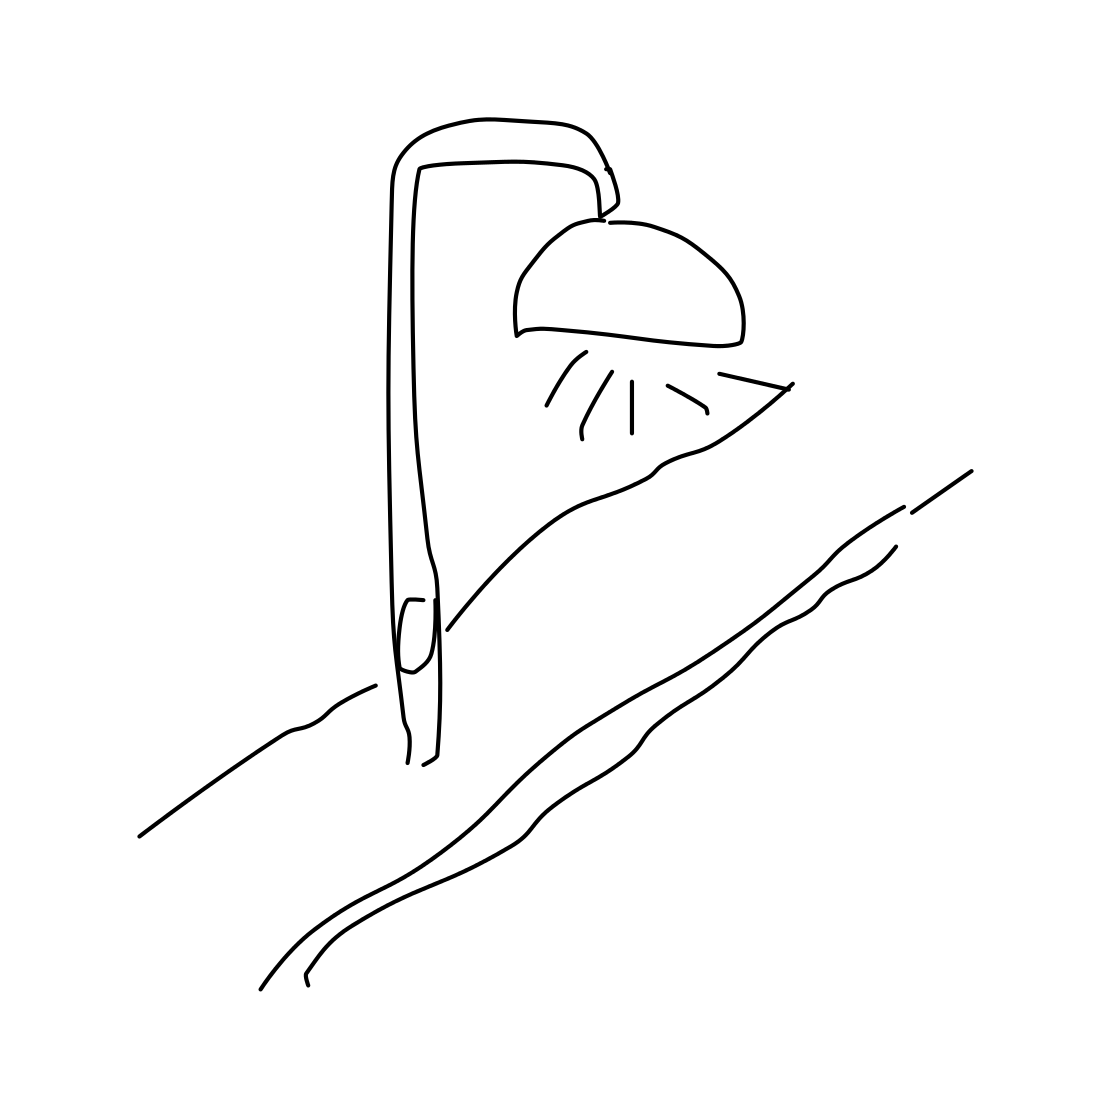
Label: streetlight